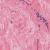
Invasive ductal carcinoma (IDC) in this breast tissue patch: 0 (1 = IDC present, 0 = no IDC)